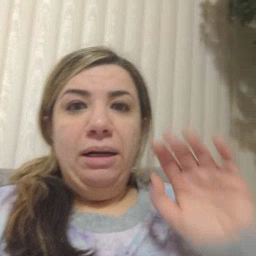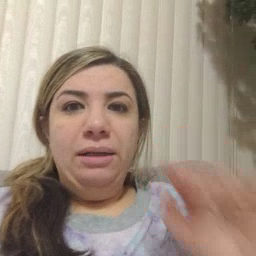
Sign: yucky